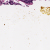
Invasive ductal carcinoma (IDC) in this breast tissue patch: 0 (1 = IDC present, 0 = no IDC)